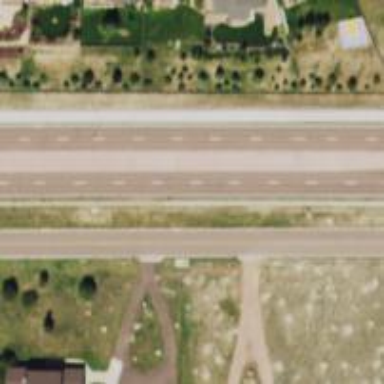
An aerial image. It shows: Secondary motorroad with asphalt surface.